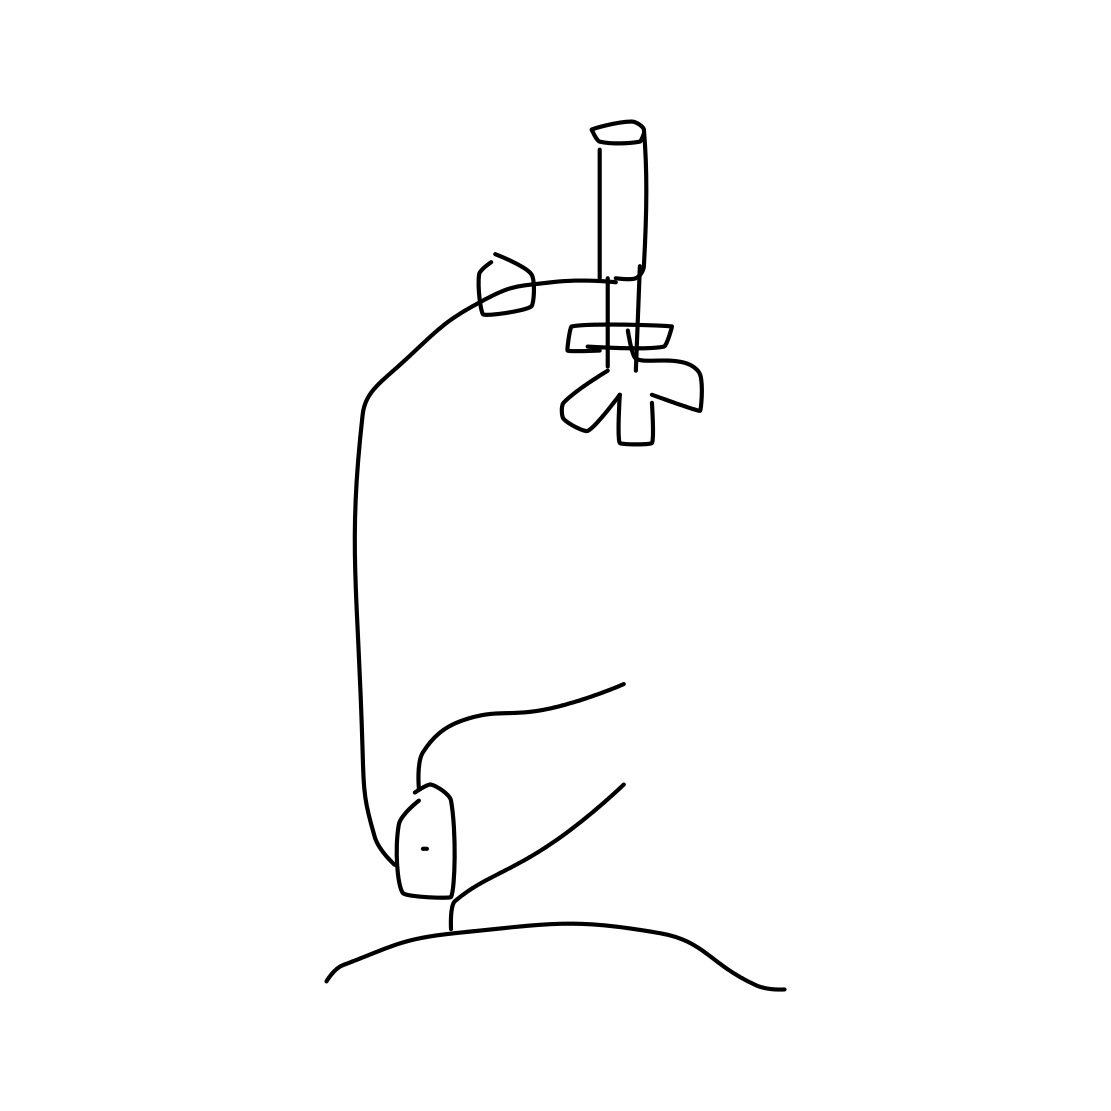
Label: microscope